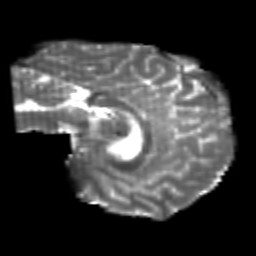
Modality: T2w
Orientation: sagittal
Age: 21
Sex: male
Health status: healthy
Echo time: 0.074 s